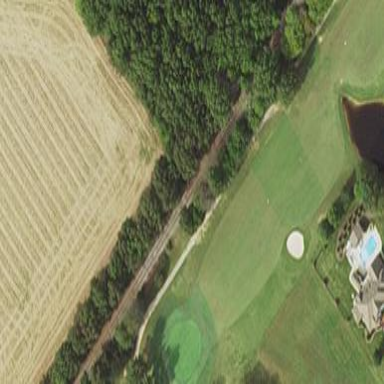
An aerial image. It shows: Scenic golf fairway.